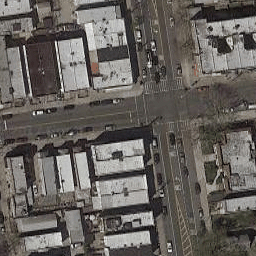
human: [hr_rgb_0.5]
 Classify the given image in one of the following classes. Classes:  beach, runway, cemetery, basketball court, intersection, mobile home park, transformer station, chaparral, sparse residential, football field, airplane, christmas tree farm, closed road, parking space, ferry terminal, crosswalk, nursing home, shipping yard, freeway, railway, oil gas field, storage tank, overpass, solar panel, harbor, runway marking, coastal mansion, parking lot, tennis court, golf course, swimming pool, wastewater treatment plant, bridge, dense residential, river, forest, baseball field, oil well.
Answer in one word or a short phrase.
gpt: intersection